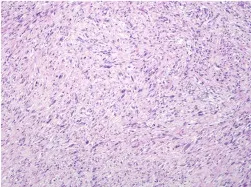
Lung. At autopsy in 2007. Hematoxylin and eosin staining.
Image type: pathology (h&e)